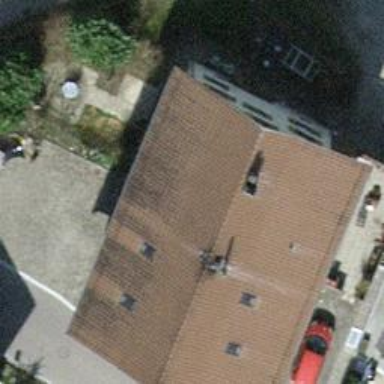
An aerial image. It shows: Semidetached house with gabled roof.